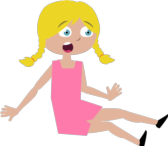
surprised sitting girl